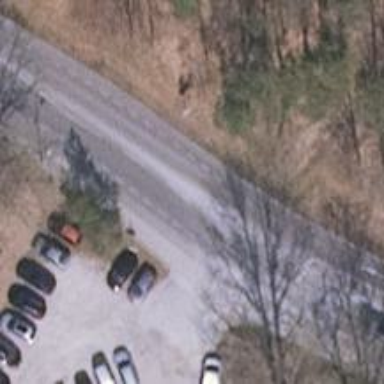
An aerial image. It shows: Road serving as parking aisle.